Question: I recently set out to build an iOS 8.0 Today Extension into an existing project but I'm having trouble getting started. Before adding the today extension I was able to open my project in Xcode 6 and run without any issues.
However, after I add the extension the compiler gives me the following error:
'fatal error: 'Mantle.h' file not found Command /Applications/Xcode6-Beta3.app/Contents/Developer/Toolchains/XcodeDefault.xctoolchain/usr/bin/clang failed with exit code 1'
More details:
- - - -

I created a new project to see if I had the same issue but I'm not able to reproduce it. What does adding the extension change in my project that might be causing this? Note, this is an error in my existing files, not a new file I created for the extension. I have done nothing but add the extension to my project.
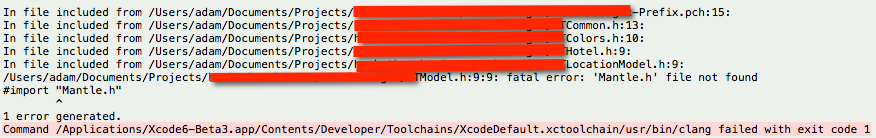
Answer: The problem was that the .pch file was referencing files the extension didn't have access to. Creating a new .pch file fixed it.